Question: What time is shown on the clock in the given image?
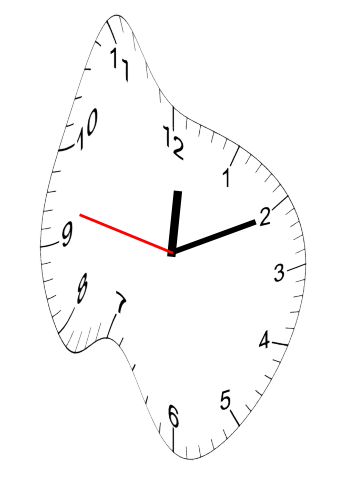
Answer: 12:10:47